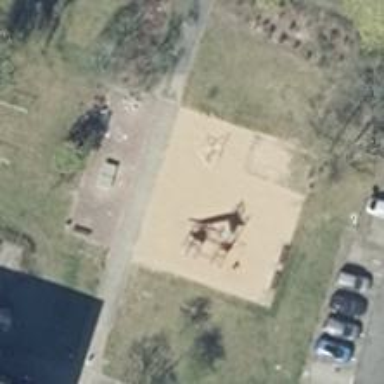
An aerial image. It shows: Playground area for leisure land.